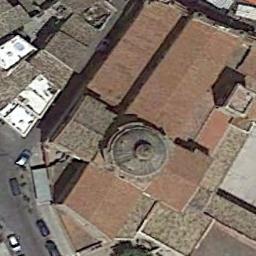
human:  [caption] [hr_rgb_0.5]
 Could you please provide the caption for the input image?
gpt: The tower of the church with a circular pointed roof and the rest of the church has an orange cross-shaped roof .

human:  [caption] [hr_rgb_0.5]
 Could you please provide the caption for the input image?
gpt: This is a church  It is made of brown and yellow bricks .

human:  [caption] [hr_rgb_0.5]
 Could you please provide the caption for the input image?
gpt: There is a church with a circular roof next to the road .

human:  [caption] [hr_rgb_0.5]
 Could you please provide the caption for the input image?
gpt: A church with a brown roof, The main house of the church has a cross-shaped roof, And there are many buildings and roads around the church .

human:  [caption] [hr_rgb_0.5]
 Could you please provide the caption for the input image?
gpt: Many cars are near the church .